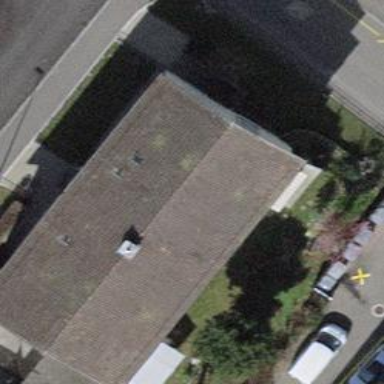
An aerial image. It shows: Apartments building with pitched roof.